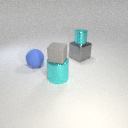
large blue rubber sphere to the left of large gray metal cube